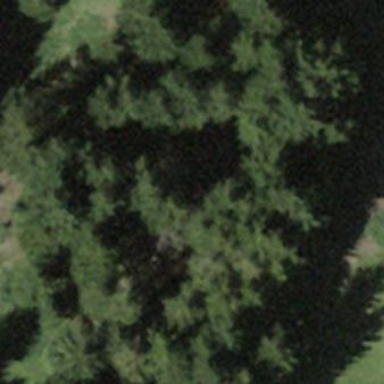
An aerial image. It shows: Forest area.